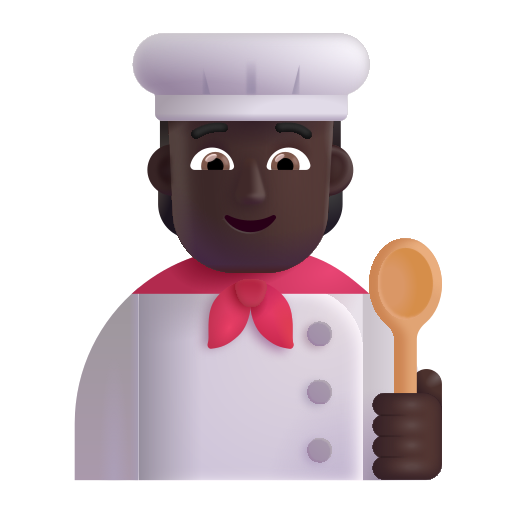
cook color dark